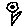
Label: flower